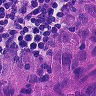
Metastatic tissue present: yes